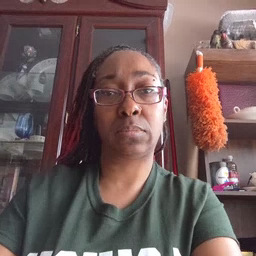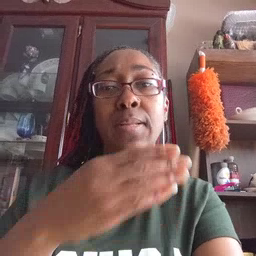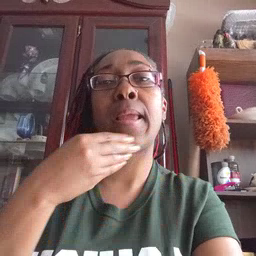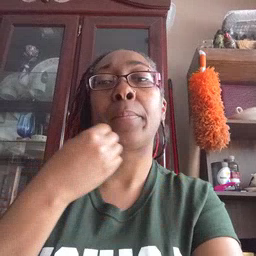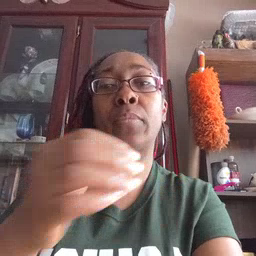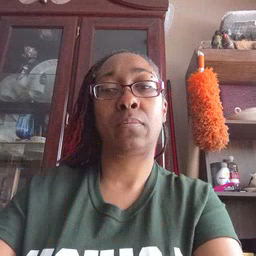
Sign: napkin